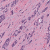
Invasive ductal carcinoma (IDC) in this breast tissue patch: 1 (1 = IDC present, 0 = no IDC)